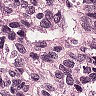
Metastatic tissue present: yes